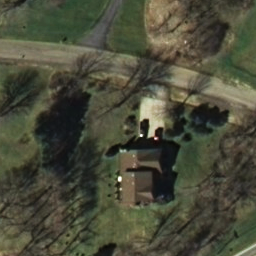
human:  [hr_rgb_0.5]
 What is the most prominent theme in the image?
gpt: sparse residential